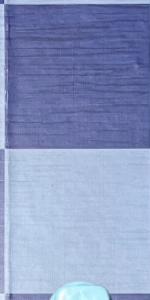
Label: Empty